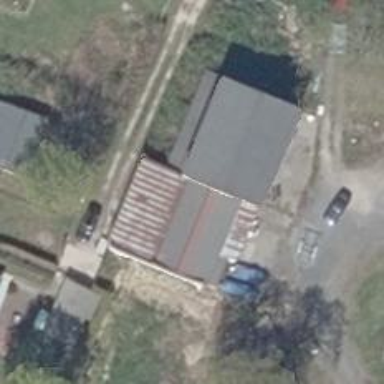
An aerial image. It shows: Boat shop.